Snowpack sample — Buffalo Mountain, Silverthorne, Colorado, USA (1/25/25, 10:11 AM MST)
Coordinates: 39.6222, -106.1139
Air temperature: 22 °F
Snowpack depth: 110 cm
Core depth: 40 cm
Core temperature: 46.4 °F
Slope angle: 12°, slope face: 102°
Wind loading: high
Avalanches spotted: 0
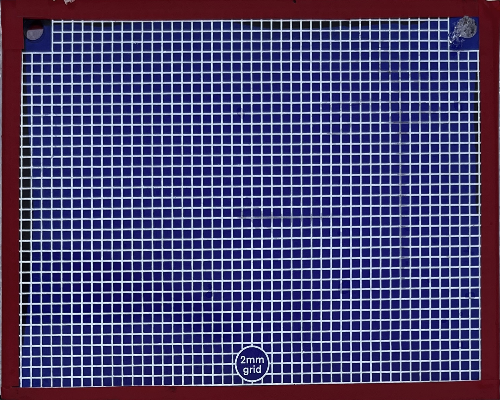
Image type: profile
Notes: No avalanches nearby, collected on the outskirts of a fire break 15 meters from the treeline, on way to Buffalo and Red Mountain